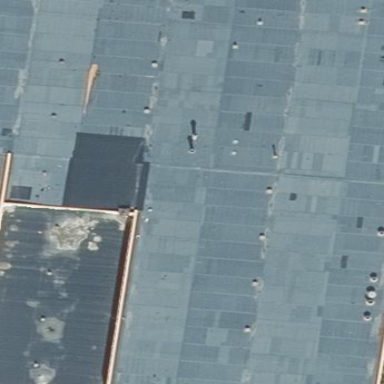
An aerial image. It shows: Industrial building.